Question: Hii everyone!
I have some text fields in each cell of the table view, like this

If I enter some data into the text field and scroll the view up and down again, the data in the text field is set to null. Why does this happen, how can I avoid this?
Following is my code for cell construction
'''
static NSString *CellIdentifier = @"Cell";
CustomCellStudentData *cell = [tableView dequeueReusableCellWithIdentifier:CellIdentifier];
if (cell == nil) {
// cell = [[[CustomCellStudentData alloc] initWithFrame:CGRectZero reuseIdentifier:CellIdentifier] autorelease];
cell = [[[CustomCellStudentData alloc] initWithFrame:CGRectZero reuseIdentifier:nil] autorelease];
}
[cell setSelectionStyle:UITableViewCellSelectionStyleNone];
switch(indexPath.section)
{
case 0:
switch (indexPath.row)
{
case 0:
{
tfText[0] = [[UITextField alloc] initWithFrame:CGRectMake(125,15, 170, 40)];
cell.accessoryView = tfText[0];
tfText[0].delegate = self;
tfText[0].text = @"";
tfText[0].placeholder = @"<Student Name>";
cell.primaryLabel.text = @"Student Name: ";
}
break;
case 1:
{
tfText[1] = [[UITextField alloc] initWithFrame:CGRectMake(125,15, 170, 40)];
cell.accessoryView = tfText[1];
tfText[1].delegate=self;
tfText[1].placeholder = @"<Student Age>";
cell.primaryLabel.text = @"Student Age: ";
}
break;
}
'''
Thanx in advance
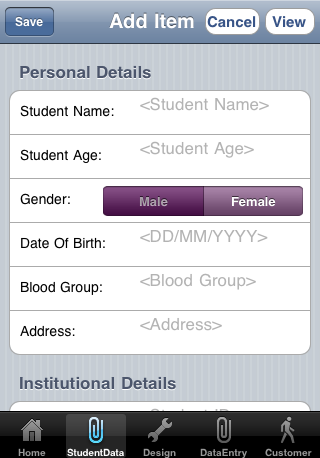
Answer: when the cell is scrolled out of window, it may be released, so you must save the input in somewhere and read from there in cell construction method.
Take one cell with one textfield as example:
first I declare a NSString in my interface,and apply to UITextFieldDelegate protocol:
'''
@interface someInterface : UITableViewController
<UITextFieldDelegate>
{
NSString* contentOfTextField;
}
@property(nonatomic,retain) NSString* contentOfTextField;
@end
'''
then, in cellForRowAtIndex:
'''
static NSString *CellIdentifier = @"Cell";
CustomCellStudentData *cell = [tableView dequeueReusableCellWithIdentifier:CellIdentifier];
if (cell == nil) {
cell = [[[UITableViewCell alloc] initWithFrame:CGRectZero reuseIdentifier:CellIdentifier] autorelease];
}
UITextField* field = [[UITextField alloc] initWithFrame:CGRectMake(125,15, 170, 40)];
field.delegate = self;
field.tag = 1;
field.text = self.contentOfTextField;
[cell addSubView:field];
[field release];
return cell;
'''
At last, apply this to update contentOfTextField everytime you edit it:
'''
-(void)textFieldDidEndEditing:(UITextField*)textField
{
UITableViewCell* cell = [self.tableView cellForRowAtIndexPath(/*the indexPath of your cell*/)];
UITextField* t = (UITextField*)[cell viewWithTag:1];
self.contentOfTextField = t.text;
}
'''